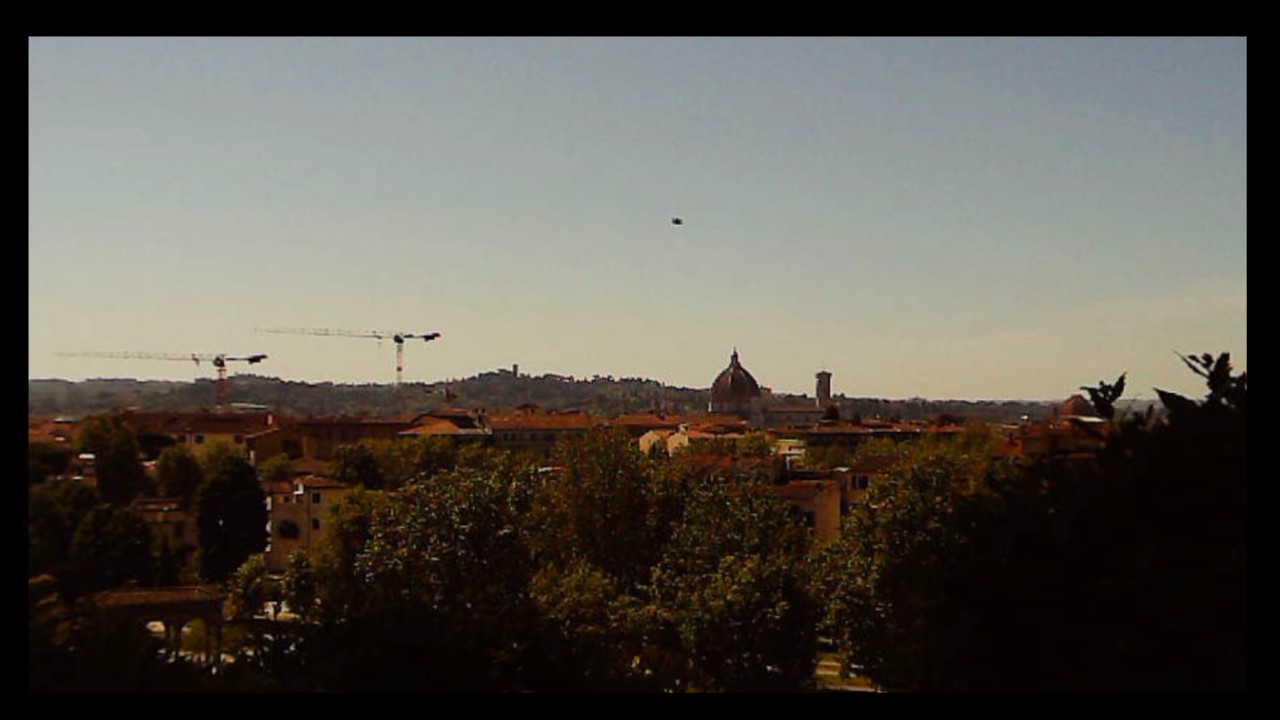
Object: Betafpv air75